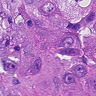
Metastatic tissue present: yes